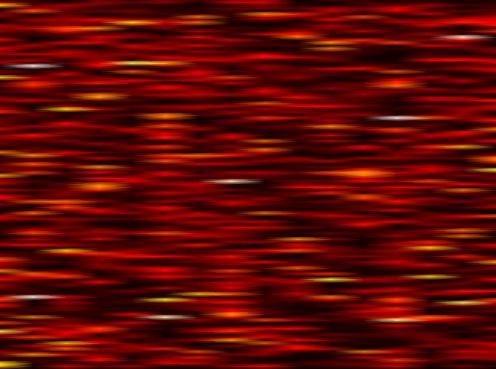
Label: FOFDM